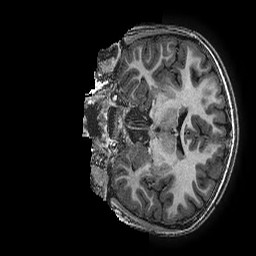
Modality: T1w
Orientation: coronal
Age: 10
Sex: female
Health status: ill
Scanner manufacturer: ge
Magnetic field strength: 3 T
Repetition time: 0.00766 s
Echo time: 0.003476 s